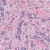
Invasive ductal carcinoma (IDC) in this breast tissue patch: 1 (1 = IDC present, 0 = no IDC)